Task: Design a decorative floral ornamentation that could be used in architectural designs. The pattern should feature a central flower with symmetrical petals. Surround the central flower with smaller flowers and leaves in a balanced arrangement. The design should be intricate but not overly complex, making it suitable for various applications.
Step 1669:
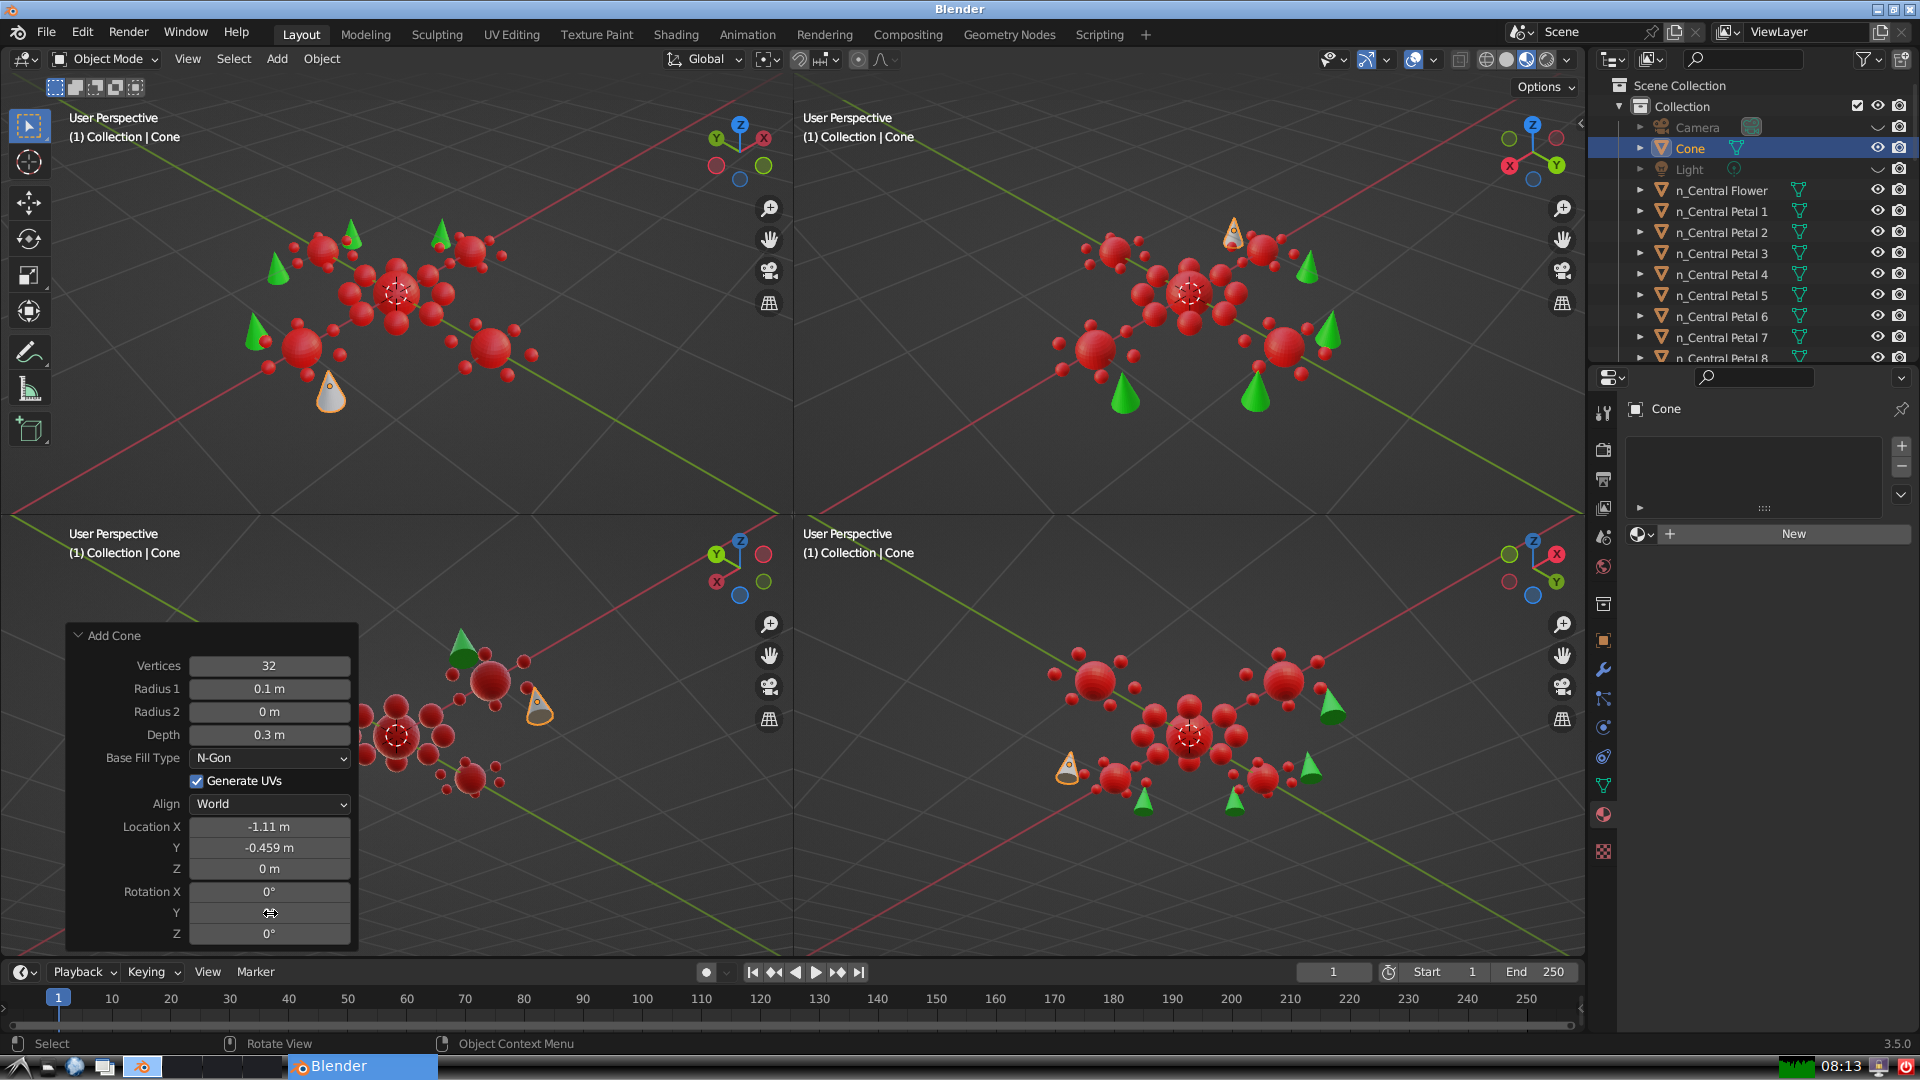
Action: click: no